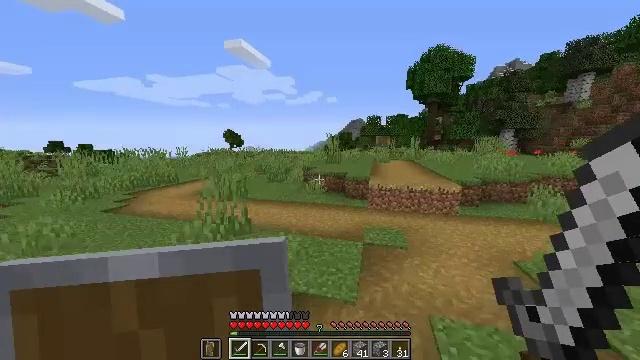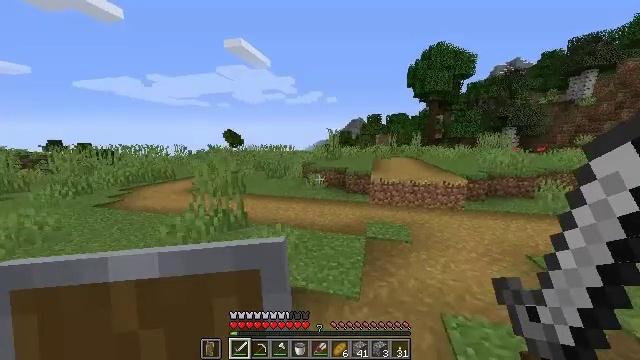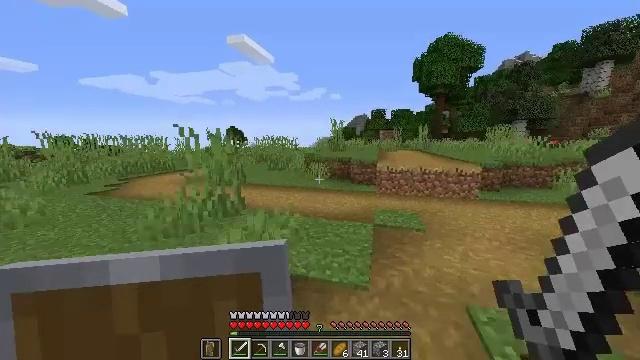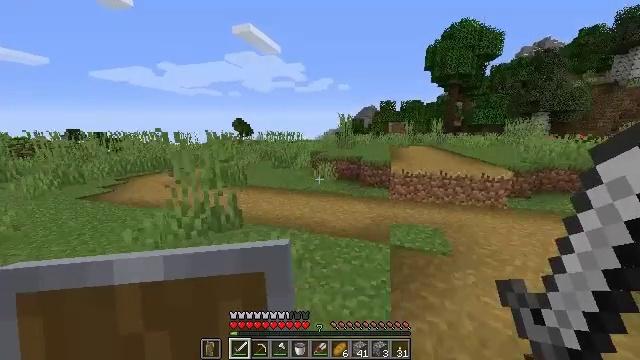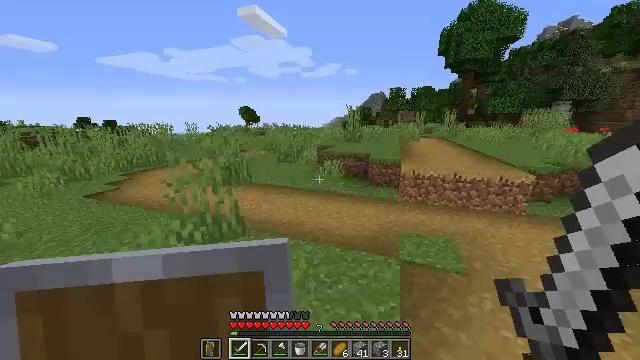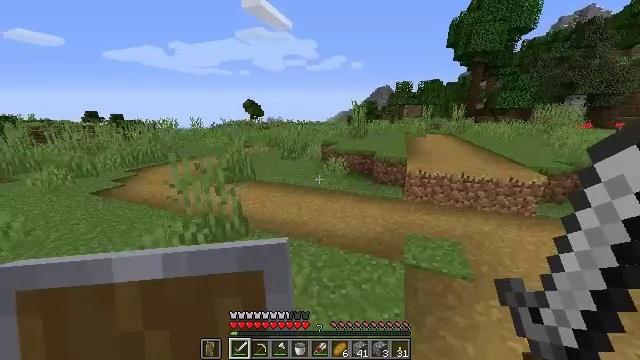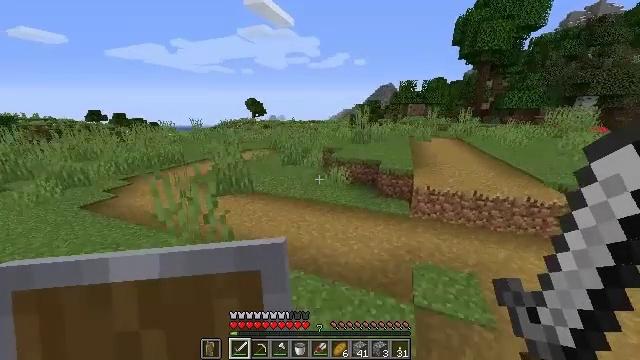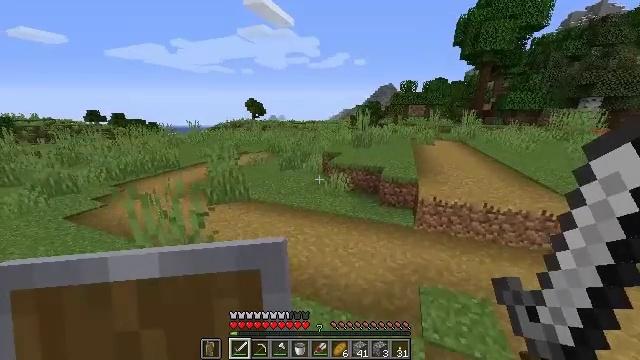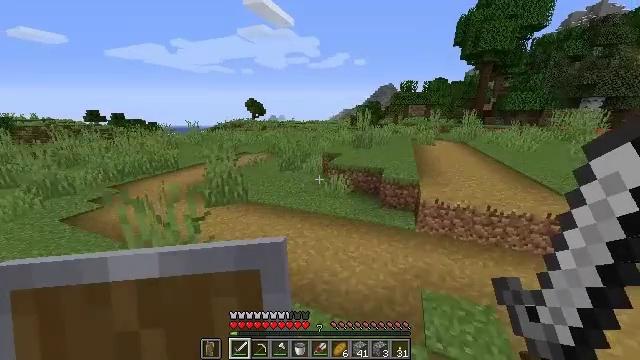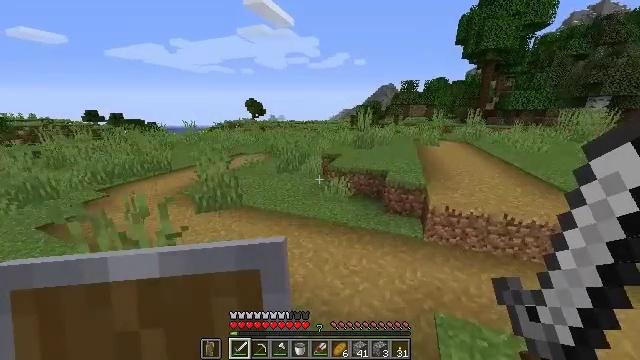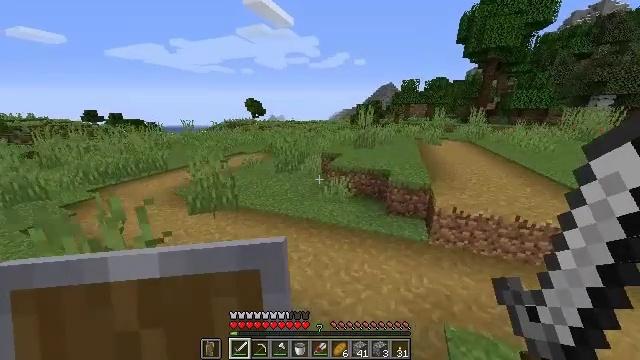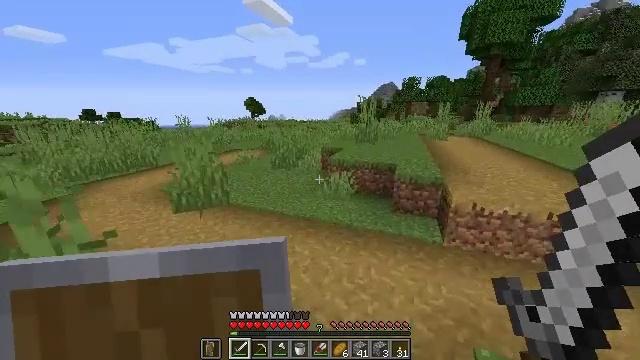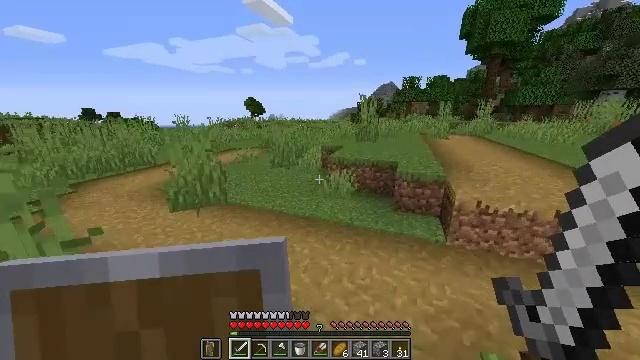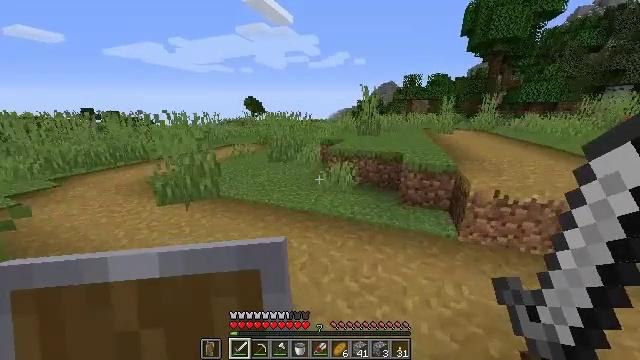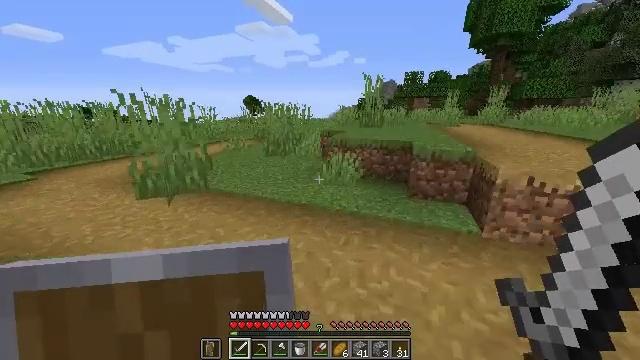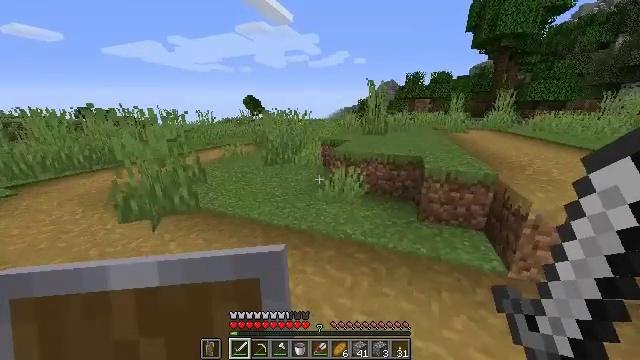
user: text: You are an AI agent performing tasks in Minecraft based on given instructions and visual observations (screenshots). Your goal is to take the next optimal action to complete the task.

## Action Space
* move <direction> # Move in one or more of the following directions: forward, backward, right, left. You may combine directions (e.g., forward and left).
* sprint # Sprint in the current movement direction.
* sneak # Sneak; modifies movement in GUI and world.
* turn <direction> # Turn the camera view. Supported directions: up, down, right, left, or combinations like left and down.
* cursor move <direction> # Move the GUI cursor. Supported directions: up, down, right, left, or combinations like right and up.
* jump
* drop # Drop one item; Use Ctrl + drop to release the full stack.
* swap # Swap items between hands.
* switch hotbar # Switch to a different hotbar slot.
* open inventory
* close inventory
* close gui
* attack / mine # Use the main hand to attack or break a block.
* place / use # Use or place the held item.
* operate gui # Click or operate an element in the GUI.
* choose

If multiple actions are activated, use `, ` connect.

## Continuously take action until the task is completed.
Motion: motion action
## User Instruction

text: Harvest tall grass for seeds.
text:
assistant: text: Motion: move forward, jump
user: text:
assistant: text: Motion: move forward, jump
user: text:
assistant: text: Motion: move forward, turn left and down, jump
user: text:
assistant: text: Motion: move forward, turn left and down, jump
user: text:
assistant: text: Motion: move forward, turn left and down, jump
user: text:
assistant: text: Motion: move forward, jump
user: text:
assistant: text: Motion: move forward, jump
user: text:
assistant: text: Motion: move forward, jump
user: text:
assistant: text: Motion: move forward, jump
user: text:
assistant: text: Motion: move forward, jump
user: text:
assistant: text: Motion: move forward, jump
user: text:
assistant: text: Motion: move forward, jump
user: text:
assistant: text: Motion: move forward, jump
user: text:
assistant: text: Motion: move forward, jump
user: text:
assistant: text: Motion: move forward and move left, jump
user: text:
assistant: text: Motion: move forward and move left, jump
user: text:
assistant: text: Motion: move forward and move left, jump
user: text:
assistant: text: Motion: move forward and move left, jump
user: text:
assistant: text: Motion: move forward and move left, jump
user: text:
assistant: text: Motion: move forward and move left, jump
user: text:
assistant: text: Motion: move forward, jump
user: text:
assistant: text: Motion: move forward, jump
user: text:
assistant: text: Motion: move forward, jump
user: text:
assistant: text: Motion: move forward, jump
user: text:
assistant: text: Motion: move forward, jump
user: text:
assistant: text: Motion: move forward, jump
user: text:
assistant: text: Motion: move forward, jump
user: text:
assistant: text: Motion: move forward, jump
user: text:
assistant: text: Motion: move forward, jump
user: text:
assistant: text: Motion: move forward, jump